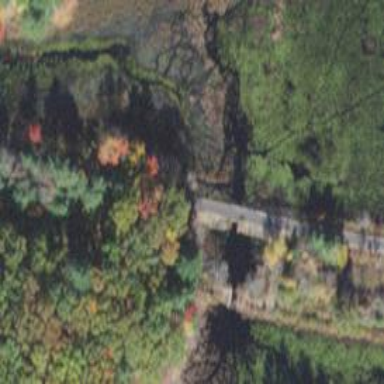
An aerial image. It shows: Asphalt path on bridge over abandoned railway.